A scalogram of one vibration snapshot from a rotating bearing is shown, computed with a continuous wavelet transform. Diagnose the bearing from this image, choosing from: normal, inner_race, outer_race, ball.
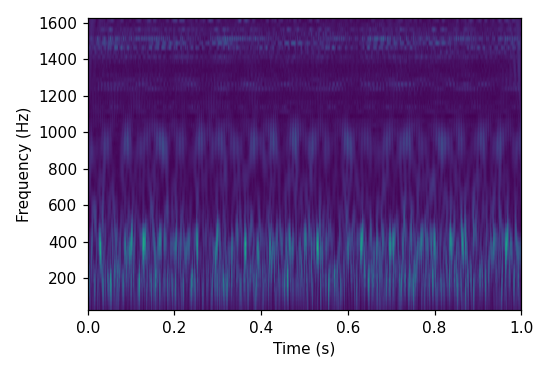
Answer: ball